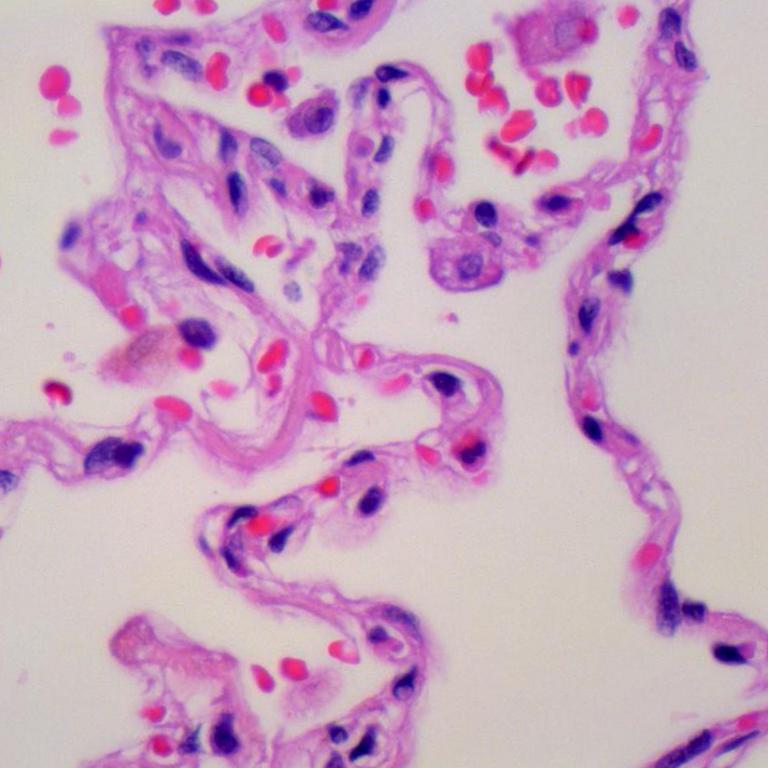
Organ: lung
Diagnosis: benign